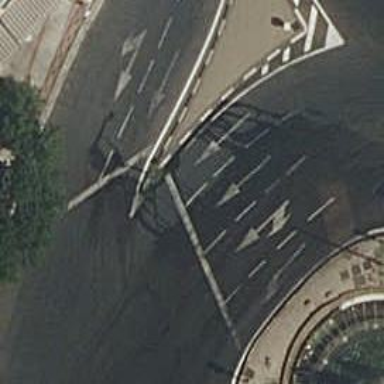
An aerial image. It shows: Tertiary road with asphalt surface leading to circular junction.